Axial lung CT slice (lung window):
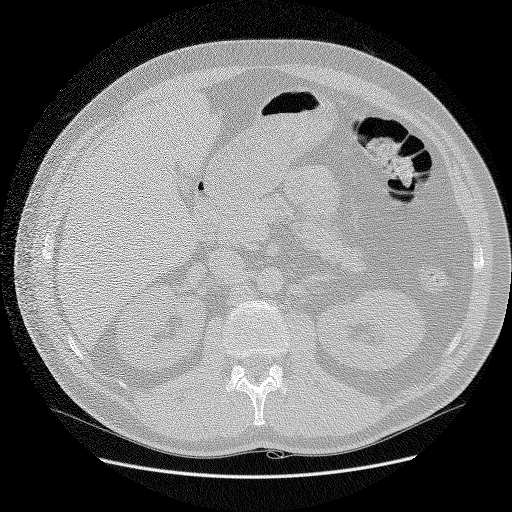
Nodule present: no